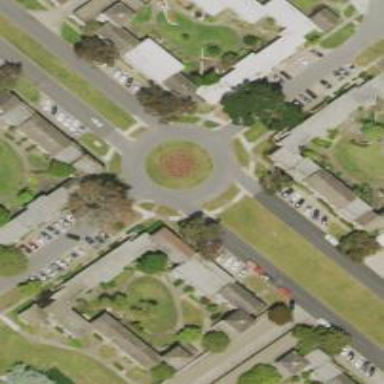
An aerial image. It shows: Roundabout on residential road.